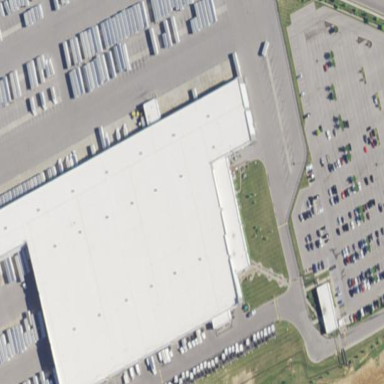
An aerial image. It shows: Area designated for logistics.